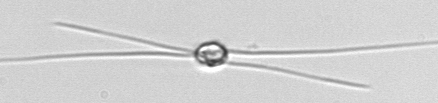
Label: Chaetoceros_danicus